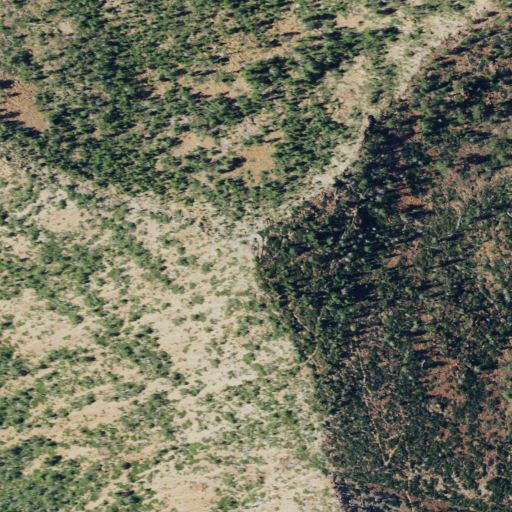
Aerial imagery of mountain in California named Ship Mountain containing shrub and evergreen forest